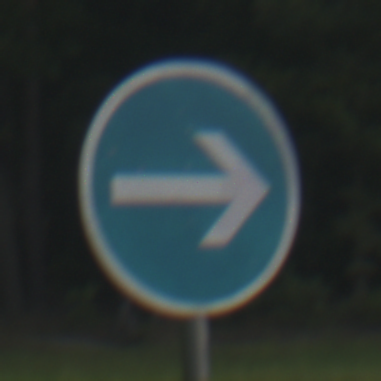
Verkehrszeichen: VorgeschriebeneFahrtrichtungHierRechts
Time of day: SunriseSunset
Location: Outdoor (Nature)
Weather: PartlyCloudy
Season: NotSpecified
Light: Natural